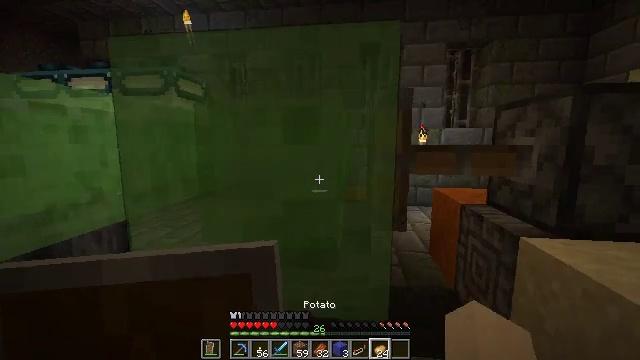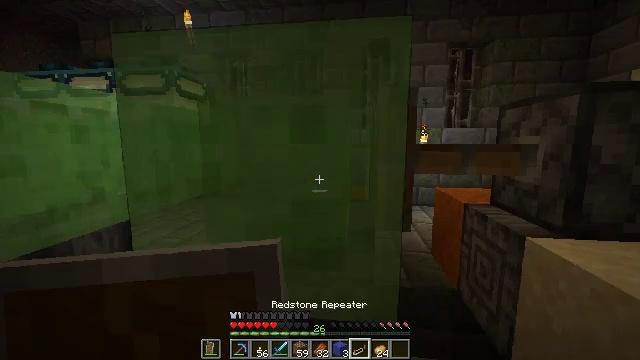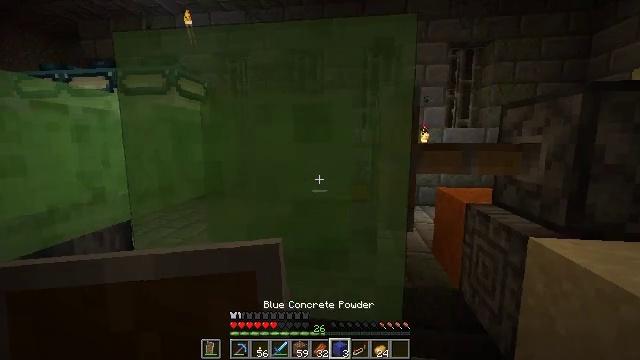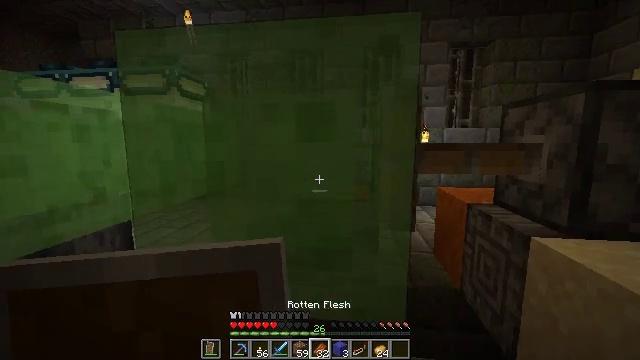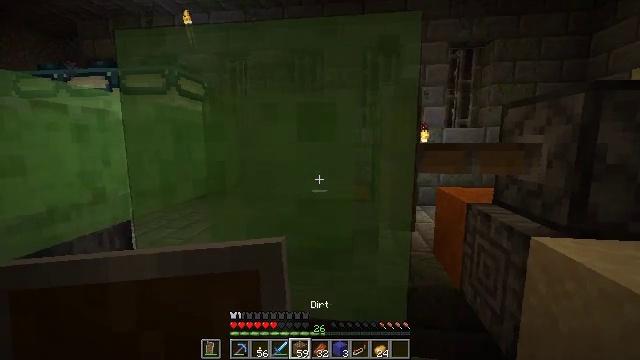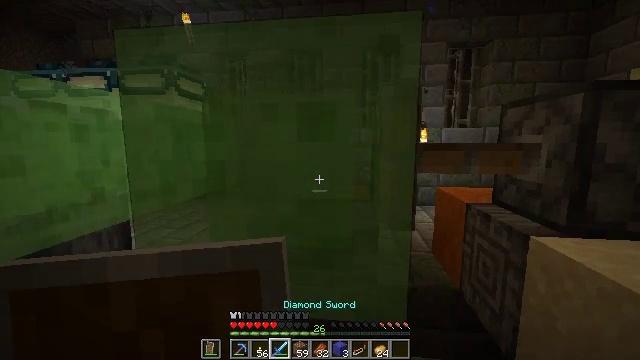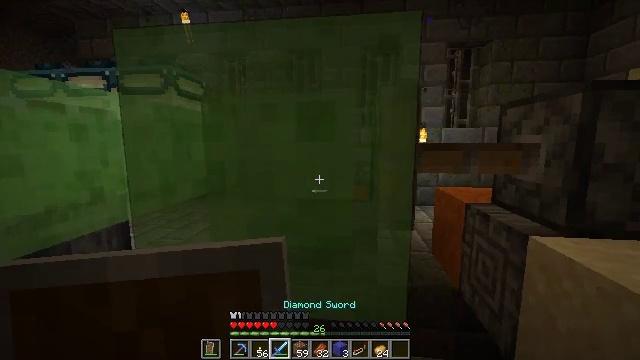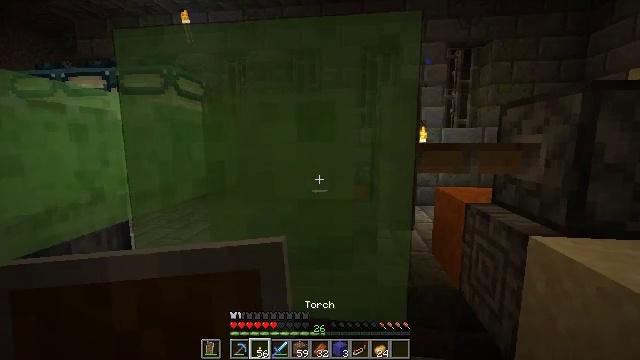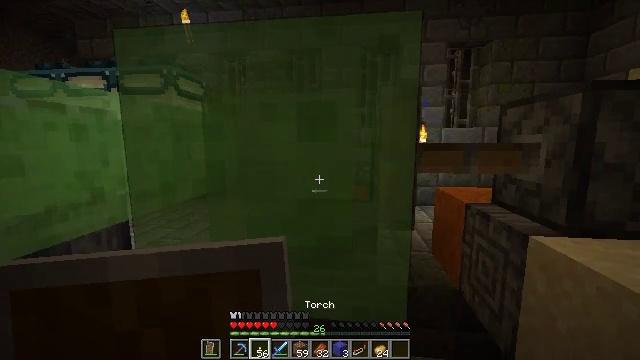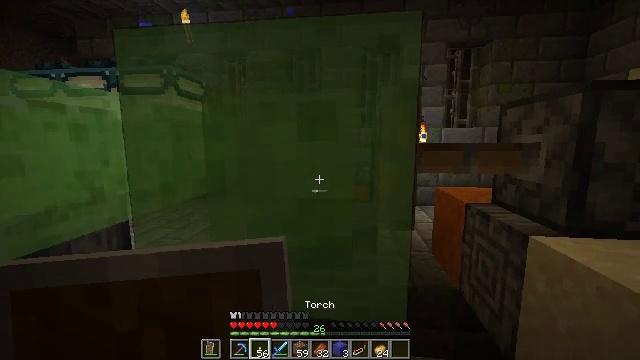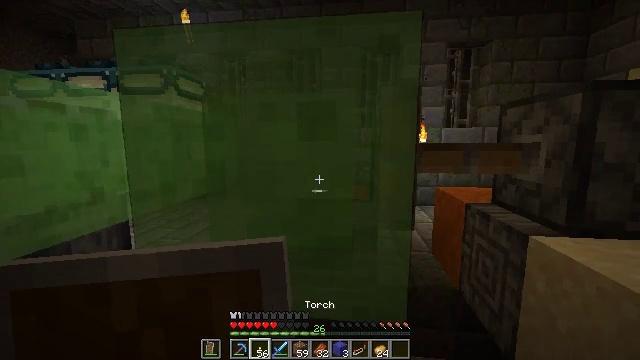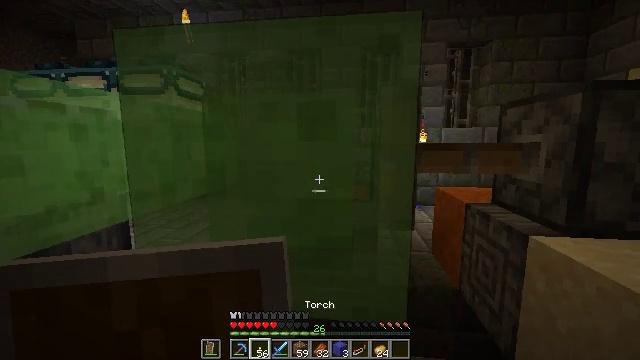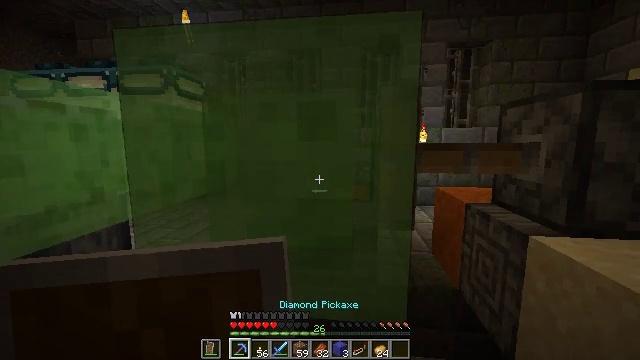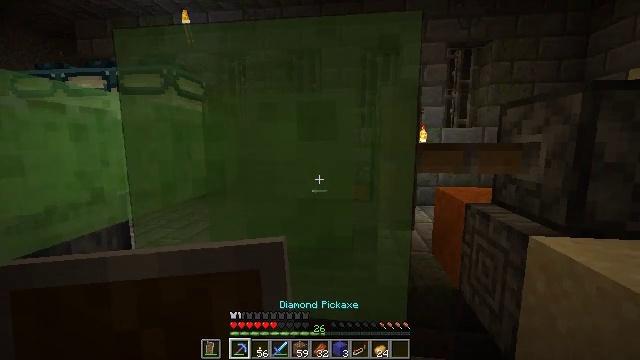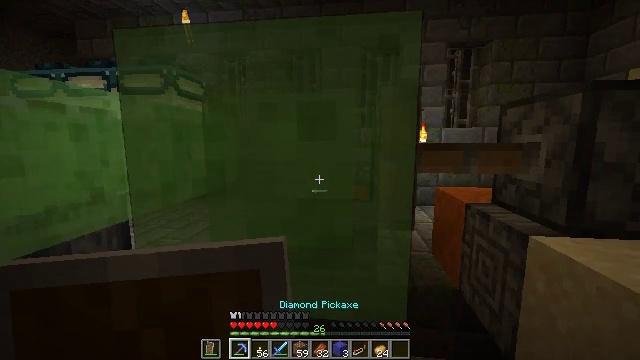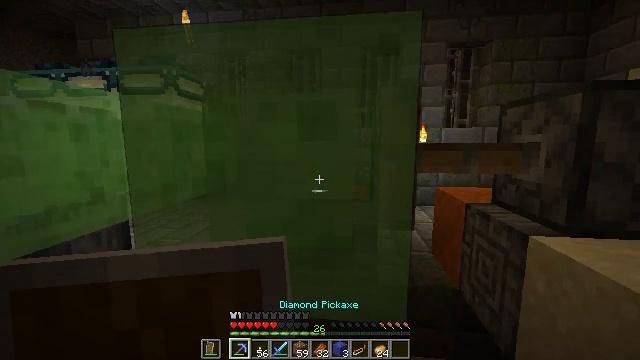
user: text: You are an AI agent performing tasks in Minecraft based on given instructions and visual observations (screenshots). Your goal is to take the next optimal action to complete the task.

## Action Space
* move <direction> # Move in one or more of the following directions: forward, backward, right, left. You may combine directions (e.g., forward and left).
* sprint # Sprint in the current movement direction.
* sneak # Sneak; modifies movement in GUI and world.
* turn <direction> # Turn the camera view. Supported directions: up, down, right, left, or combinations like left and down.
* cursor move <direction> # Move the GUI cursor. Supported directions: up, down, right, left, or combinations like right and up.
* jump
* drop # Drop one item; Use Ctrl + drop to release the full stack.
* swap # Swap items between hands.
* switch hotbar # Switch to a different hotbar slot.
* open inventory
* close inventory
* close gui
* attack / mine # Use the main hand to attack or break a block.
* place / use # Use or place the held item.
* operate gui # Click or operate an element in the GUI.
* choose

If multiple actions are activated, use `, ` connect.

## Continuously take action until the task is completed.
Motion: motion action
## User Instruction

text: Break the slime block to collect it.
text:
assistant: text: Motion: no_op
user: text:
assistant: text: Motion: no_op
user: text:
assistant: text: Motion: no_op
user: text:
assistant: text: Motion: no_op
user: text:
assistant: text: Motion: no_op
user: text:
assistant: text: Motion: no_op
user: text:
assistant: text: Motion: no_op
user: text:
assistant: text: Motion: no_op
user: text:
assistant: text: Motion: no_op
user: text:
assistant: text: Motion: no_op
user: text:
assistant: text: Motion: no_op
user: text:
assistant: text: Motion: no_op
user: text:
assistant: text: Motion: no_op
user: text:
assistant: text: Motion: no_op
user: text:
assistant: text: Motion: no_op
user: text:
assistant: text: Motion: no_op
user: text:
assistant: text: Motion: no_op
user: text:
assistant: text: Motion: turn left
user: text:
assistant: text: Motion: attack / mine
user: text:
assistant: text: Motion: attack / mine
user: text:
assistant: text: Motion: attack / mine
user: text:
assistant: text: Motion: attack / mine
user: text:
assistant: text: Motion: attack / mine
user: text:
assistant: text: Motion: attack / mine
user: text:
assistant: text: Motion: no_op
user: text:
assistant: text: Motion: move forward
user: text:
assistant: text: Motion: move forward
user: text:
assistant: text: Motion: move forward
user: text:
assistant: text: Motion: move forward
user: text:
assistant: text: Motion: move forward, attack / mine